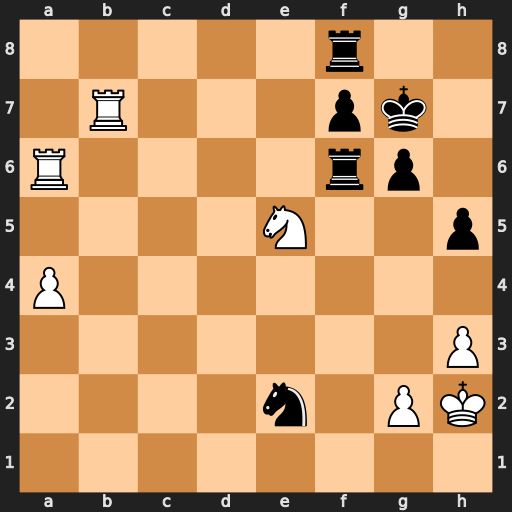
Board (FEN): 5r2/1R3pk1/R4rp1/4N2p/P7/7P/4n1PK/8
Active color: w
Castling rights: -
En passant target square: -
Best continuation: Rxf6 Kxf6 Nd7+ Kg7 Nxf8